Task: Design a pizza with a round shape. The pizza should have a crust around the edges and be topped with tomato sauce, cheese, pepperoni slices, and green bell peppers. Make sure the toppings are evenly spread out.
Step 287:
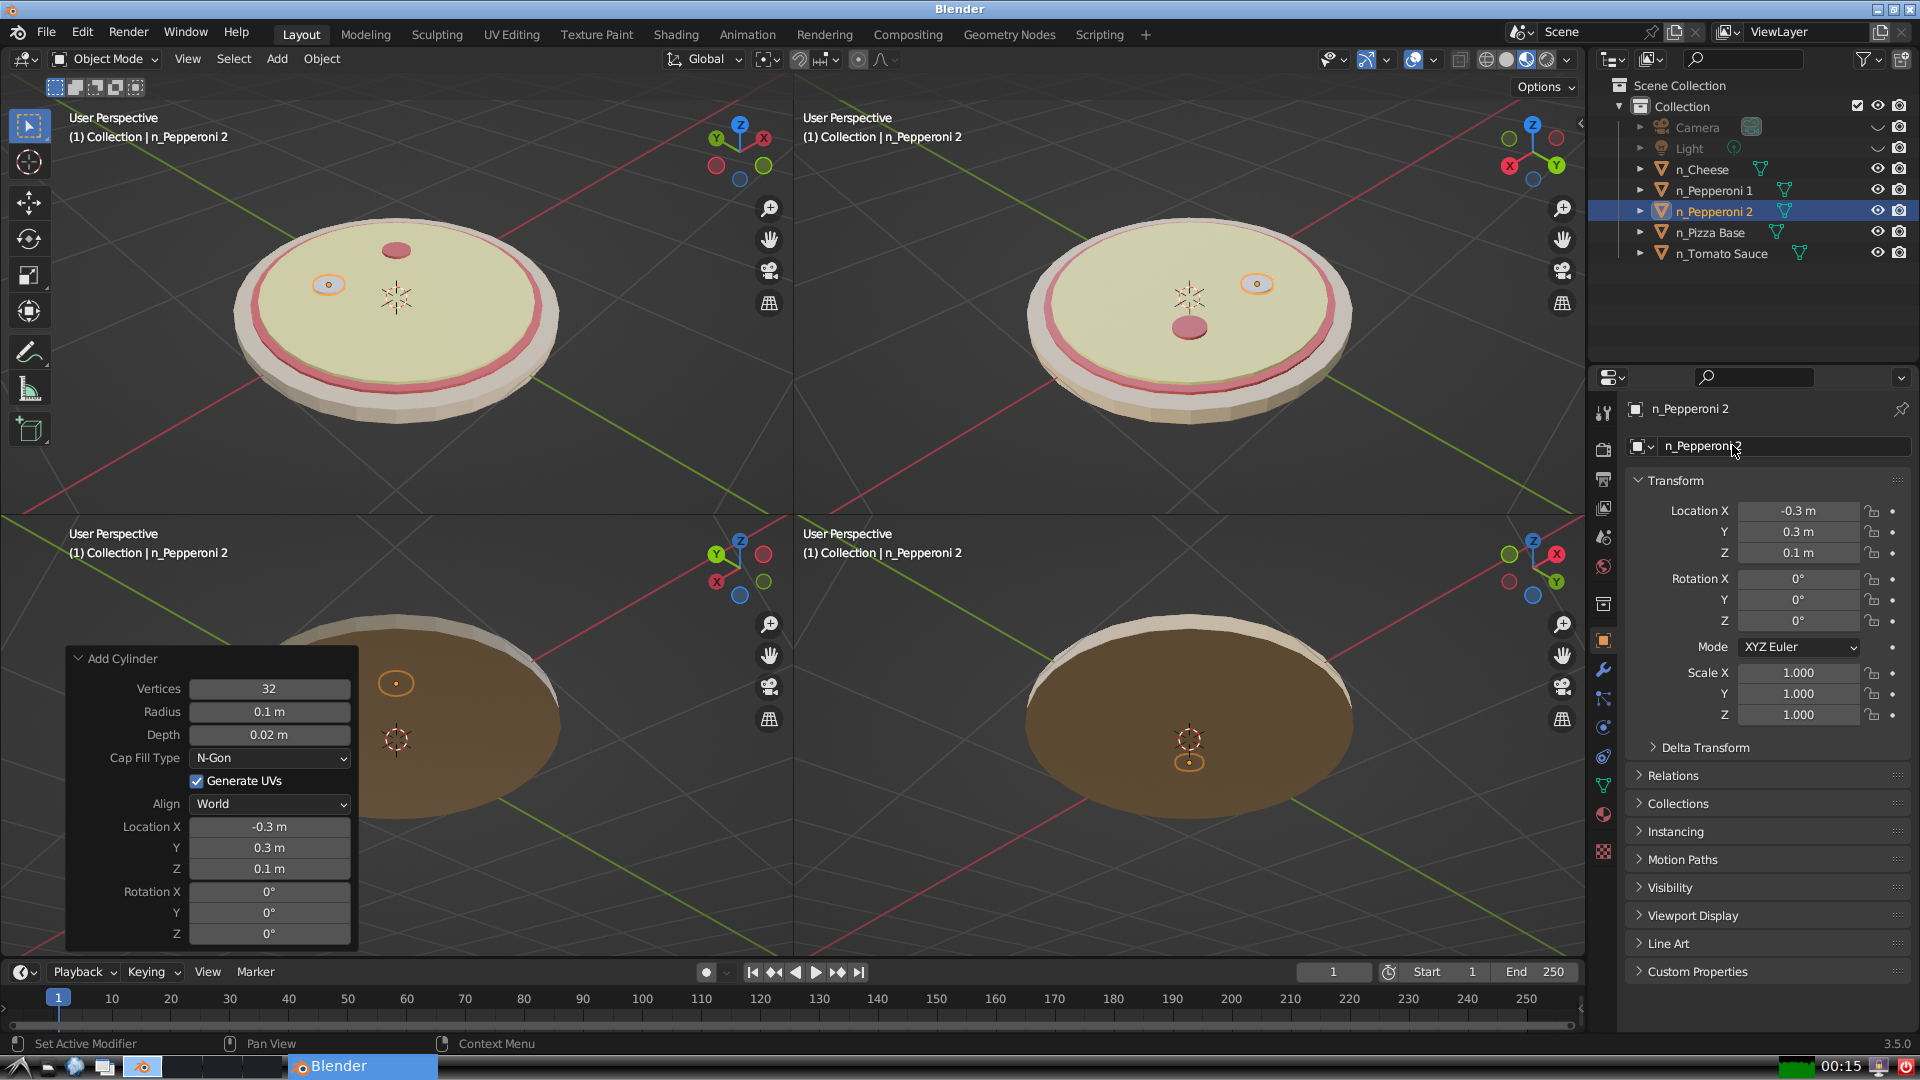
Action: {"mouse_move": [1603, 815]}